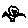
Label: bird